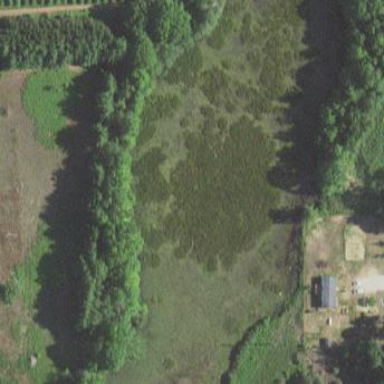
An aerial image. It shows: Wetland area.